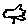
Label: bird